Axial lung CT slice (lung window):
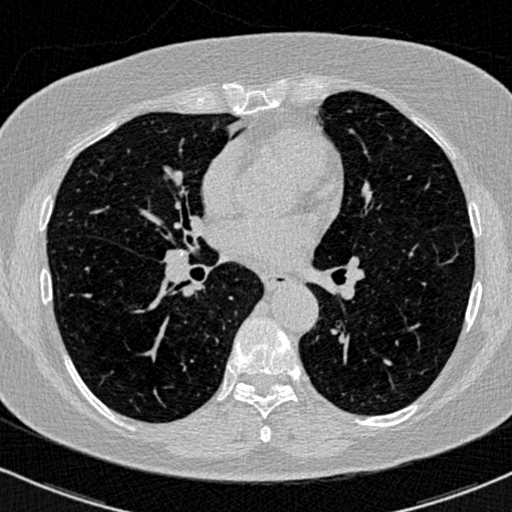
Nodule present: no